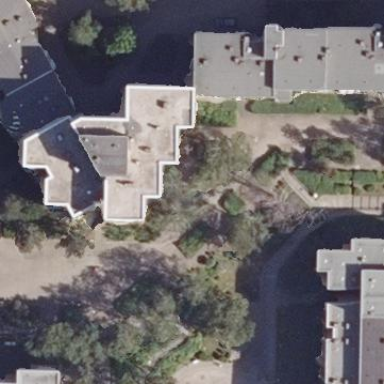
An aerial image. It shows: Building with apartments and flat roof.